Field crop: tomato
Growth stage: 1
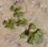
Species: portulaca